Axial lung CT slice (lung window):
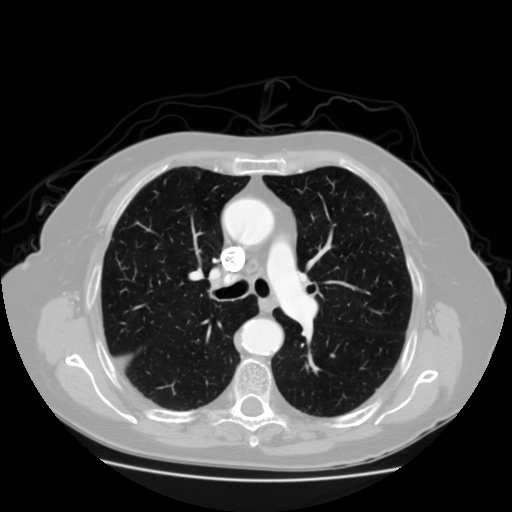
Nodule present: no